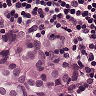
Metastatic tissue present: yes